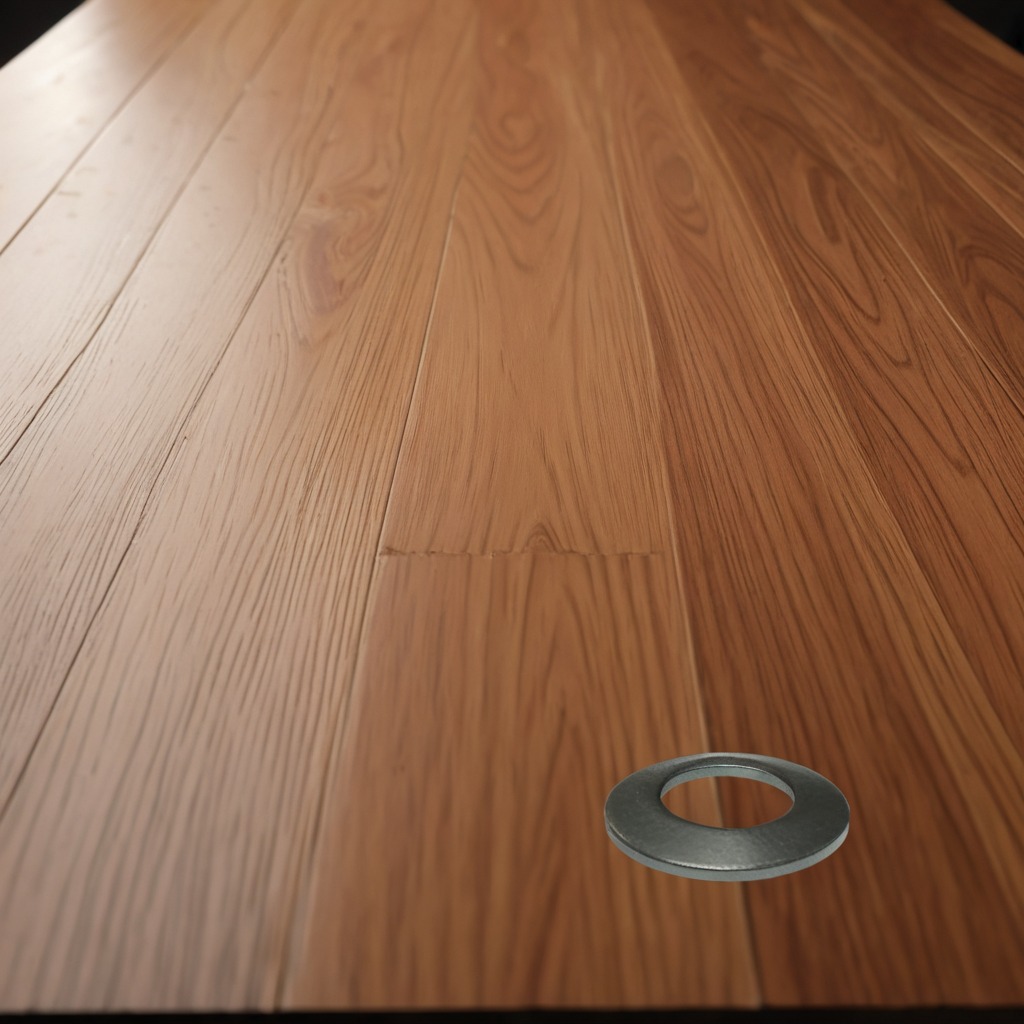
A flat metal washer is lying on the wooden table.